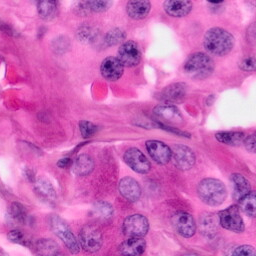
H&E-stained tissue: Pancreatic